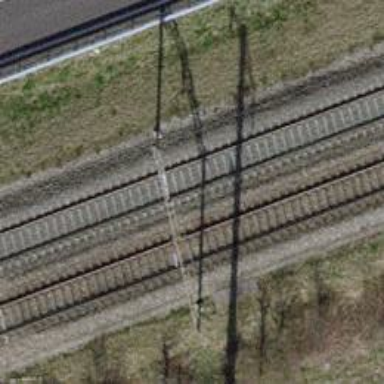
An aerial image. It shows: Railway track with contact line for electrification.